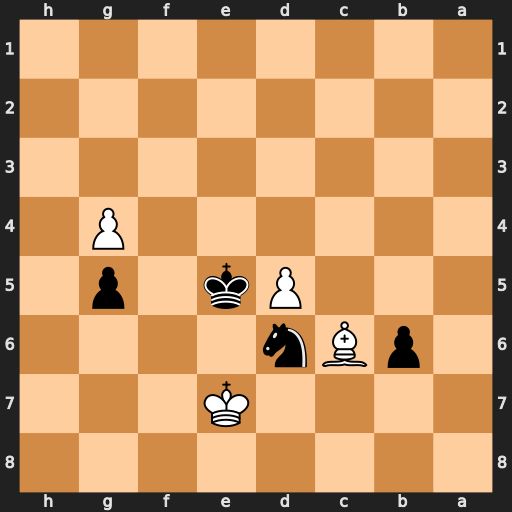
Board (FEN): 8/4K3/1pBn4/3Pk1p1/6P1/8/8/8
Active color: b
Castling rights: -
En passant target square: -
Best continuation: b5 Bd7 b4